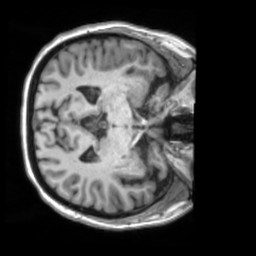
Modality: T1w
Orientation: axial
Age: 49
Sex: female
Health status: ill
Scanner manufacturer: siemens
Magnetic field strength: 3 T
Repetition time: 2.2 s
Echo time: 0.00157 s